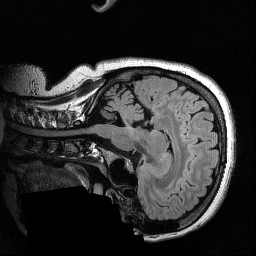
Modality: FLAIR
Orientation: sagittal
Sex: female
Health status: ill
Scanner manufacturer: siemens
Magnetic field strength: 3 T
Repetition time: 7 s
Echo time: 0.372 s